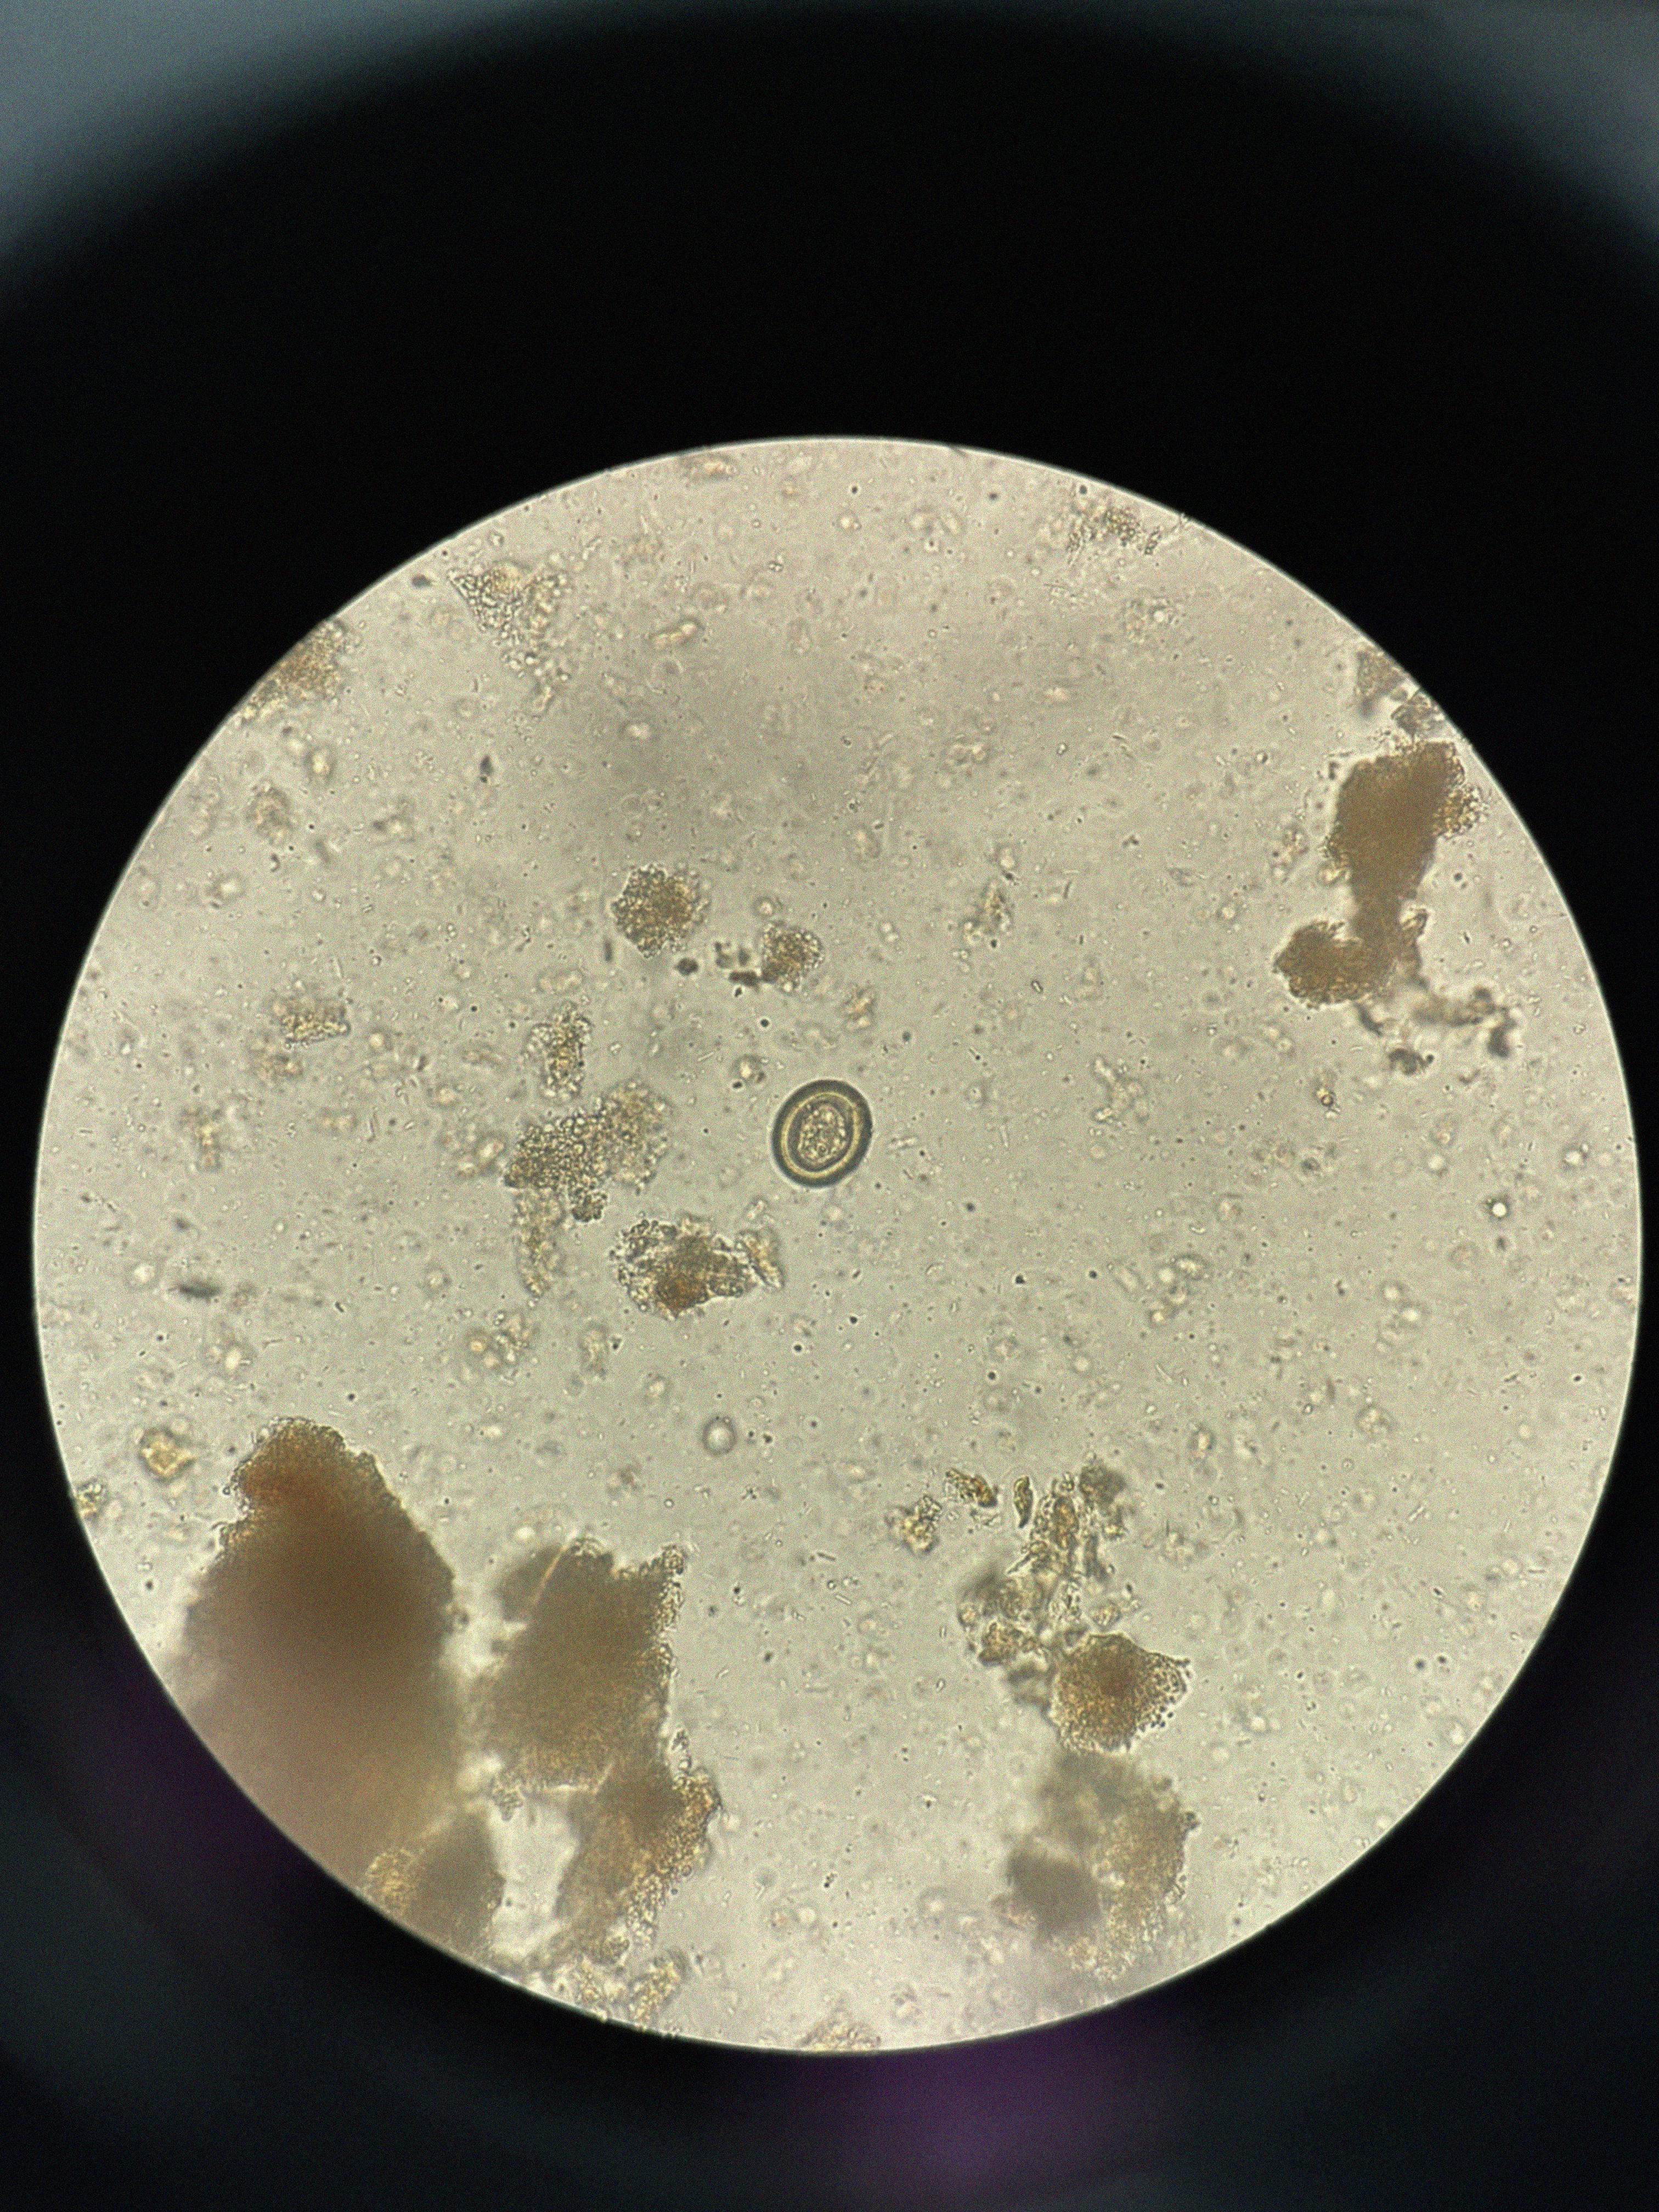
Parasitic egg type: Taenia spp. egg